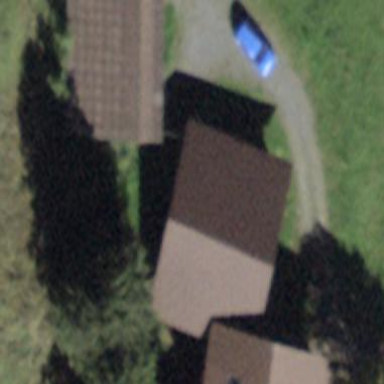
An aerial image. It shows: Barn.